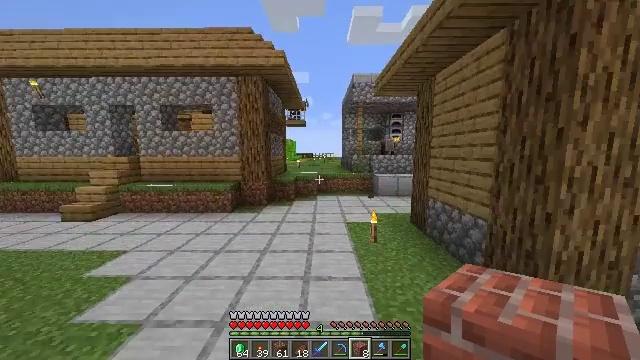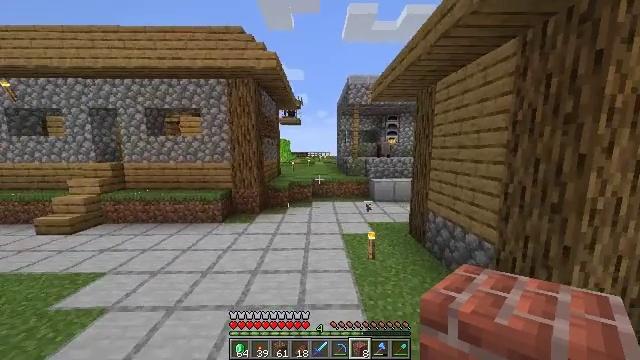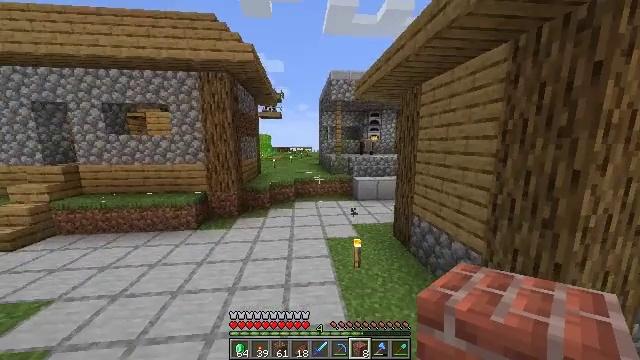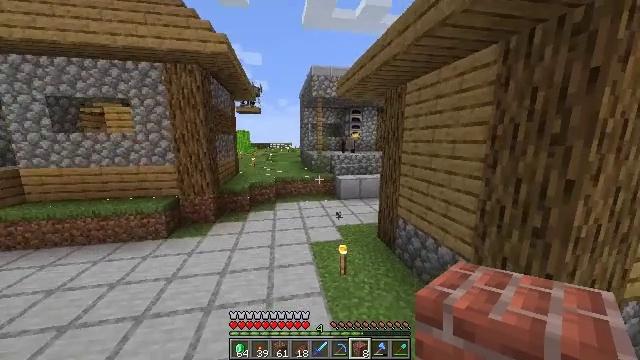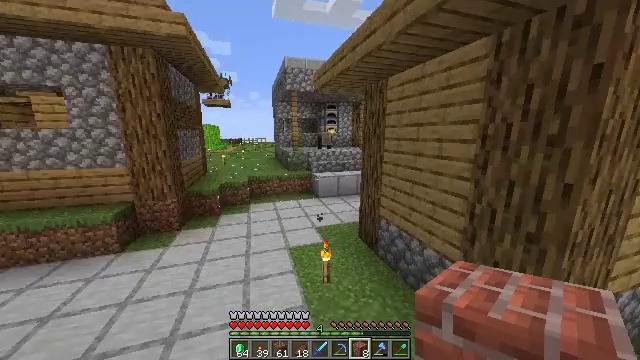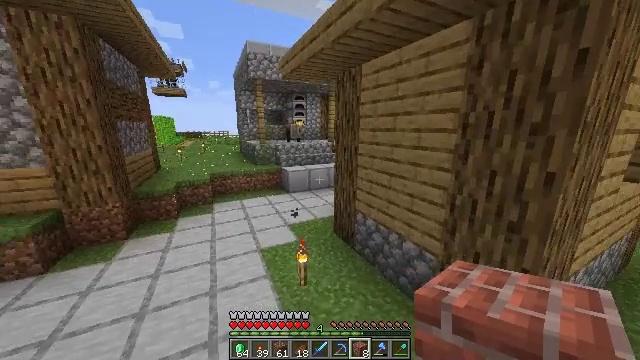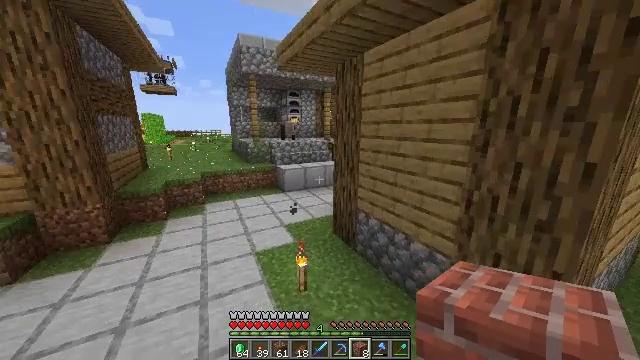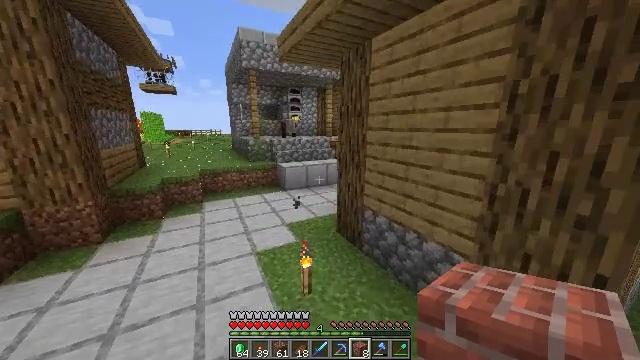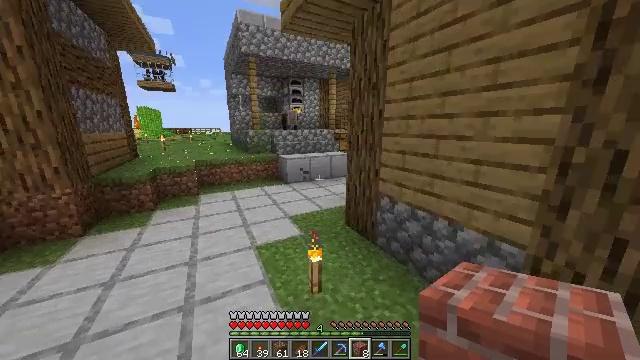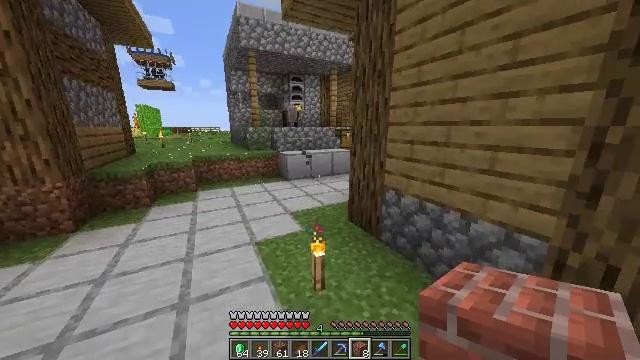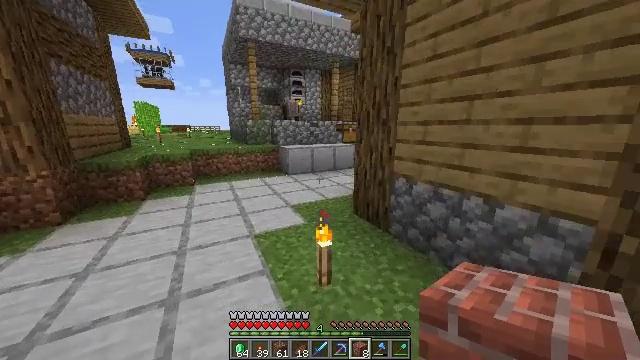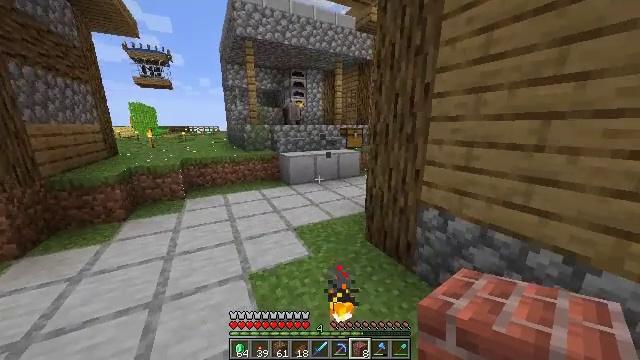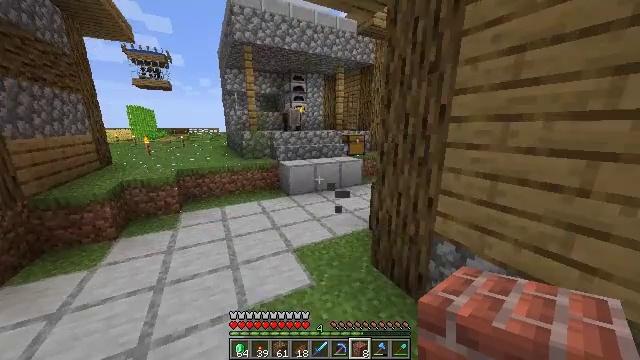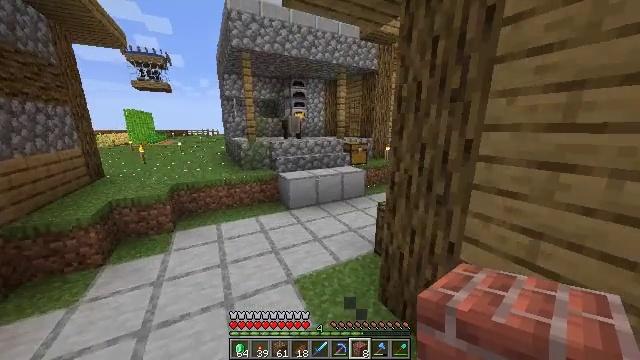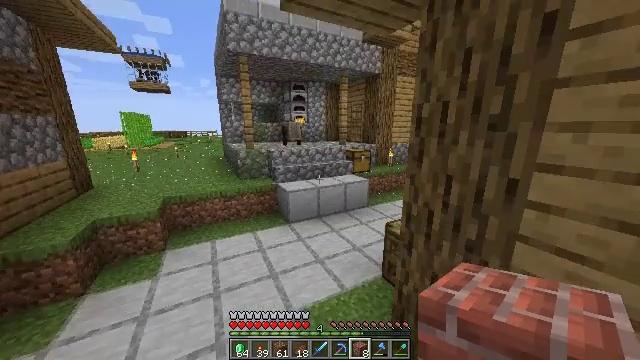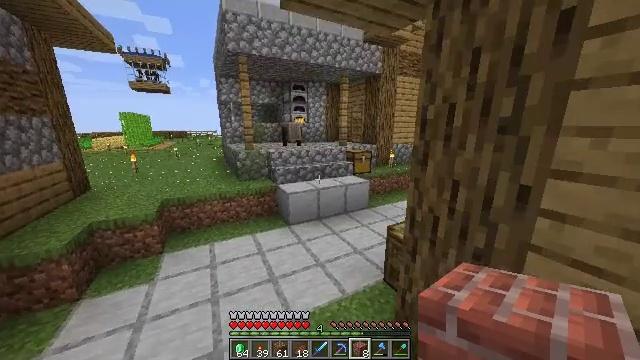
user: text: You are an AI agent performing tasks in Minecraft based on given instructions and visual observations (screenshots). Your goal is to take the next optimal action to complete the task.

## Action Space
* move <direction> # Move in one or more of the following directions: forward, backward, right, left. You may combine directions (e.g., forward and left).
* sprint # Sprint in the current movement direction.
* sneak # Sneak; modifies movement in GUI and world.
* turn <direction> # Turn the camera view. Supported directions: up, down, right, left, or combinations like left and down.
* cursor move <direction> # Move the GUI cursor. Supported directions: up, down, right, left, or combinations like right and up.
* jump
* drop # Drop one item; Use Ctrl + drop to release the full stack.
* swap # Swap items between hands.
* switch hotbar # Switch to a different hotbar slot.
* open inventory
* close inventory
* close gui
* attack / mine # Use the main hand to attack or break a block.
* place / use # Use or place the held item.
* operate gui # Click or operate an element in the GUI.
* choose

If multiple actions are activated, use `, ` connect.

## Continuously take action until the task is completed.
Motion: motion action
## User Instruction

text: craft item air
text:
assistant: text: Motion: move forward, sprint, turn right, jump
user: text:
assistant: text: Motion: move forward, turn right and down, jump
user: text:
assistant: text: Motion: move forward, turn right and down, jump
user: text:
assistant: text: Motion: move forward, turn right and down, jump
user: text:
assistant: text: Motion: move forward, turn right and down, jump
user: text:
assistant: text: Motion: move forward, turn right, jump
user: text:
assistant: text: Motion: move forward, jump
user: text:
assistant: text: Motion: move forward, jump
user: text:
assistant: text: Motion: move forward, sprint, jump
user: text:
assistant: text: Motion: move forward, sprint, jump
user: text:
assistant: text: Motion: move forward, sprint, jump
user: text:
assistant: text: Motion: move forward, sprint, jump
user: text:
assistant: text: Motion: move forward, jump
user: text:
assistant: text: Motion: move forward, jump
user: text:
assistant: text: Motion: move forward, jump
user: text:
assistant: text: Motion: move forward, jump
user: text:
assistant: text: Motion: move forward, jump
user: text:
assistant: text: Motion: move forward, turn right, jump
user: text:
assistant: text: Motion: move forward, turn right, jump
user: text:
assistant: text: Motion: move forward, turn right, jump
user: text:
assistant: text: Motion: move forward, jump
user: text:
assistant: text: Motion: move forward, sprint, jump
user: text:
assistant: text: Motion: move forward, sprint, jump
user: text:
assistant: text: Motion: move forward, sprint, jump
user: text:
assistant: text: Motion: move forward, sprint, turn left, jump
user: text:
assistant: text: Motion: move forward, turn left, jump
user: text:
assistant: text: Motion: move forward, jump
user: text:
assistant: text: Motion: move forward, jump
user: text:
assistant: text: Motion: move forward, jump
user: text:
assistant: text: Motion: move forward, jump